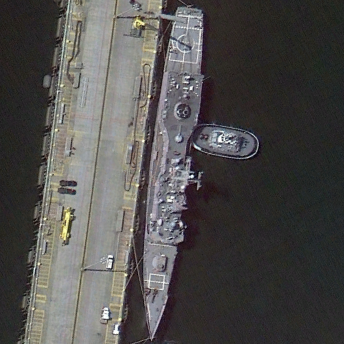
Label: cruiser